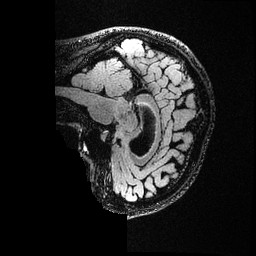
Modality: FLAIR
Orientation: sagittal
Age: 29
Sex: female
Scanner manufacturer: ge
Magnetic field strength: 3 T
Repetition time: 4.802 s
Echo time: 0.1162 s